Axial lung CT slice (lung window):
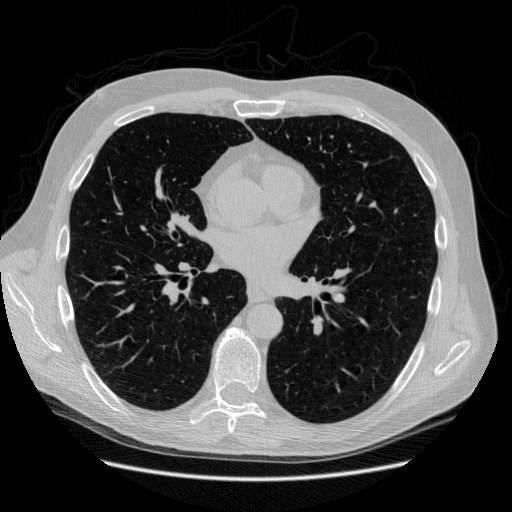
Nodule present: no